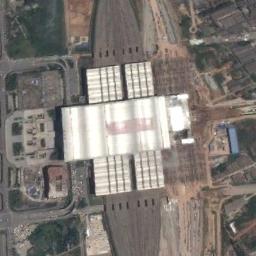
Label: railway_station